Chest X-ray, AP view. Patient: 63 years old, sex F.
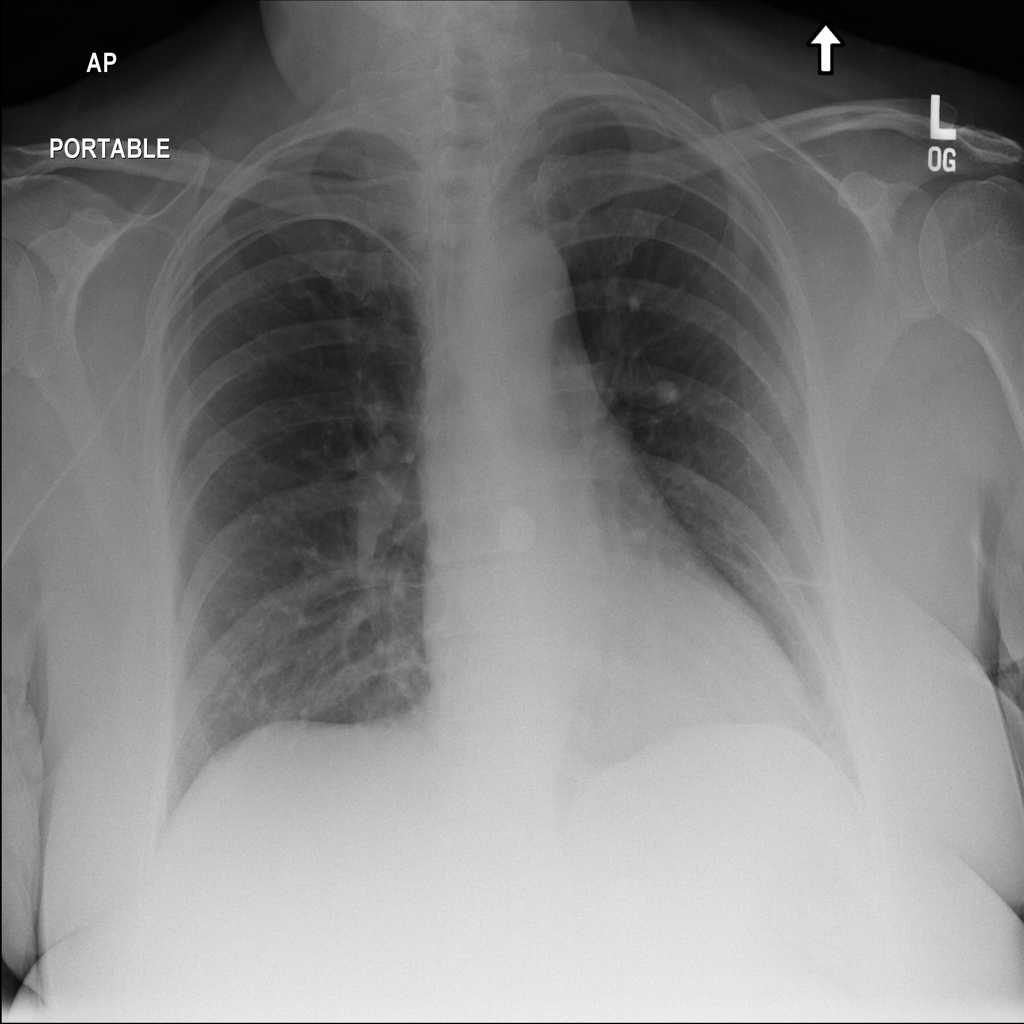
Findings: Nodule